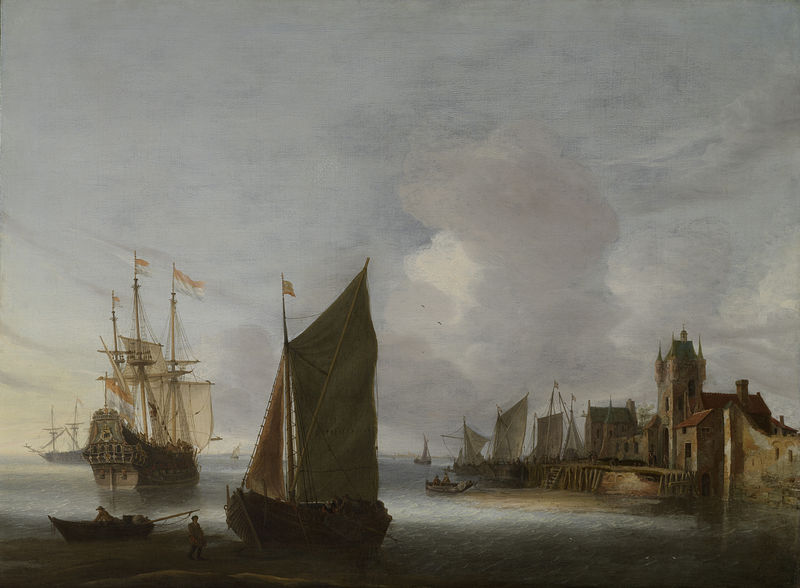
Titel: Schepen op de Oosterschelde bij de Zuidhavenpoort van Zierikzee
Künstler: Hendrick van Anthonissen
Standort: Amsterdam
Institution: Rijksmuseum
Schlagwörter: himmel, meer, wasser, wolken, landschaft, stadt, gebäude, haus, wolke, mensch, boot, turm, schiff, schiffe, segel, fahne, flagge, segelschiff, hafen, ruderboot, mole